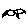
Label: bird